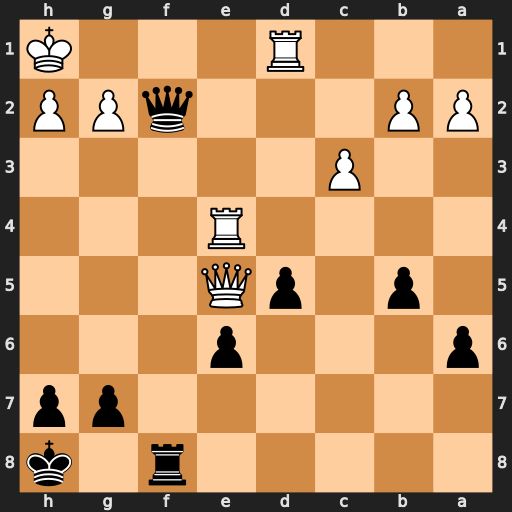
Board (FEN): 5r1k/6pp/p3p3/1p1pQ3/4R3/2P5/PP3qPP/3R3K
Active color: b
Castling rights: -
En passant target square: -
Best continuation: Qf1+ Rxf1 Rxf1#